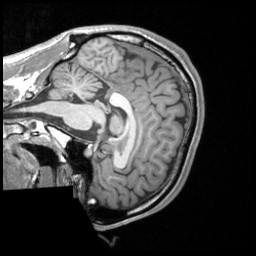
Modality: T1w
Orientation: sagittal
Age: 22
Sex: male
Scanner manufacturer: siemens
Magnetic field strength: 3 T
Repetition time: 1.9 s
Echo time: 0.00226 s